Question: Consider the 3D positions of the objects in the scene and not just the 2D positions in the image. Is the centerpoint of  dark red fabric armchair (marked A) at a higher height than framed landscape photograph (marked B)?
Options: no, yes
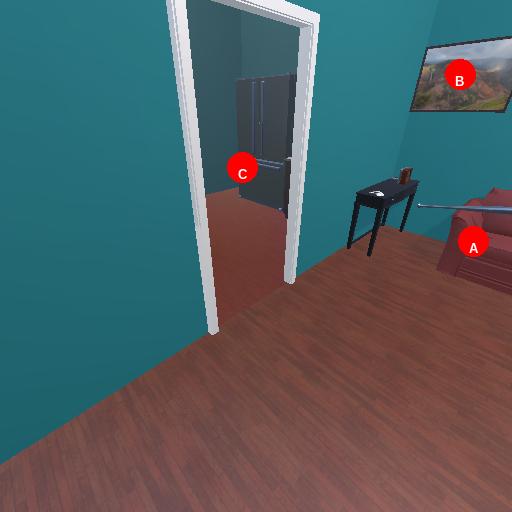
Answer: no